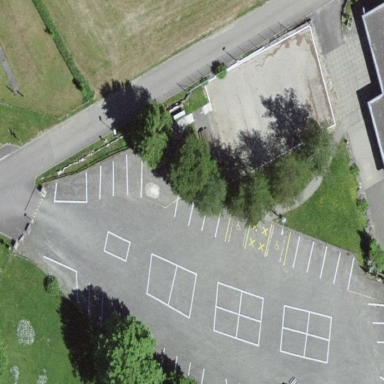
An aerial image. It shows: Parking area.